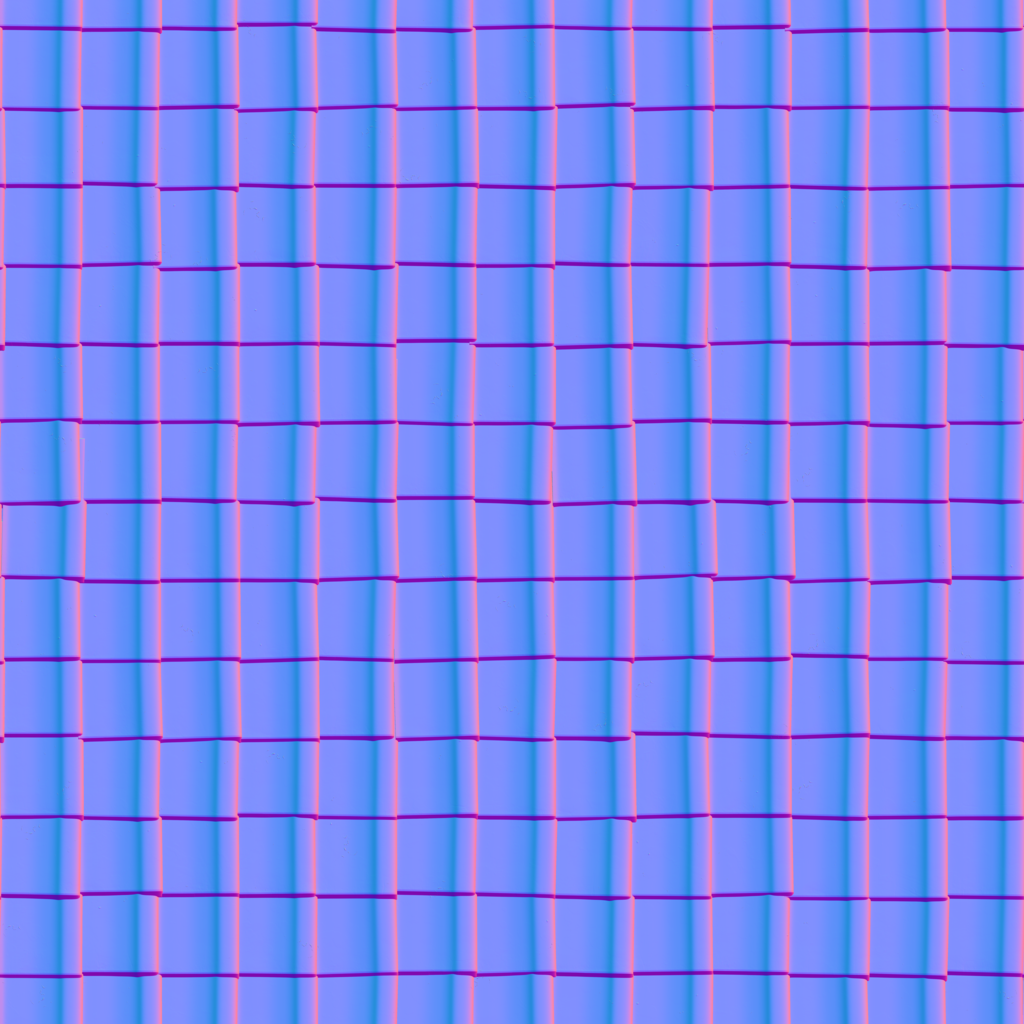
Texture map type: NormalGL